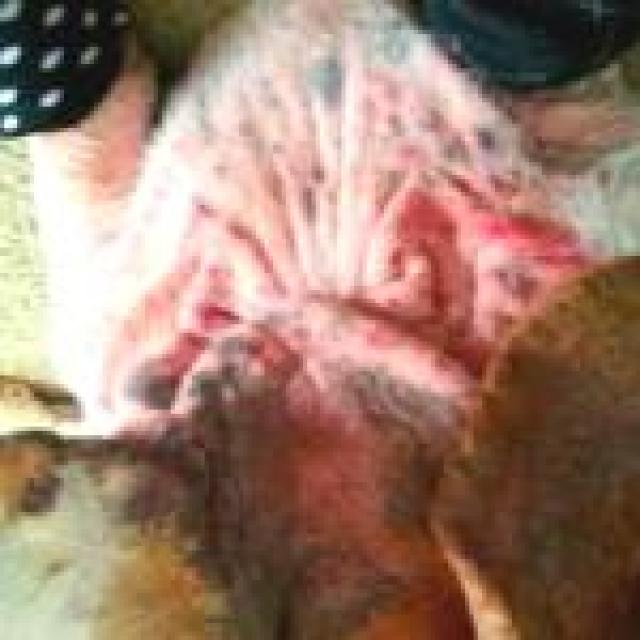
Canine fungal skin infection — characterized by alopecia, scaling, crusting, and circular lesions. Common agents include Malassezia and Candida species.